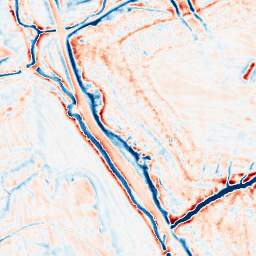
Category: edge_preserving
Decomposition family: bilateral
Decomposition parameters: d: 15
sigma_color: 50
sigma_space: 150
Upsampling method: quartic
Upsampling parameters: scale: 2
Upsampling scale: 2